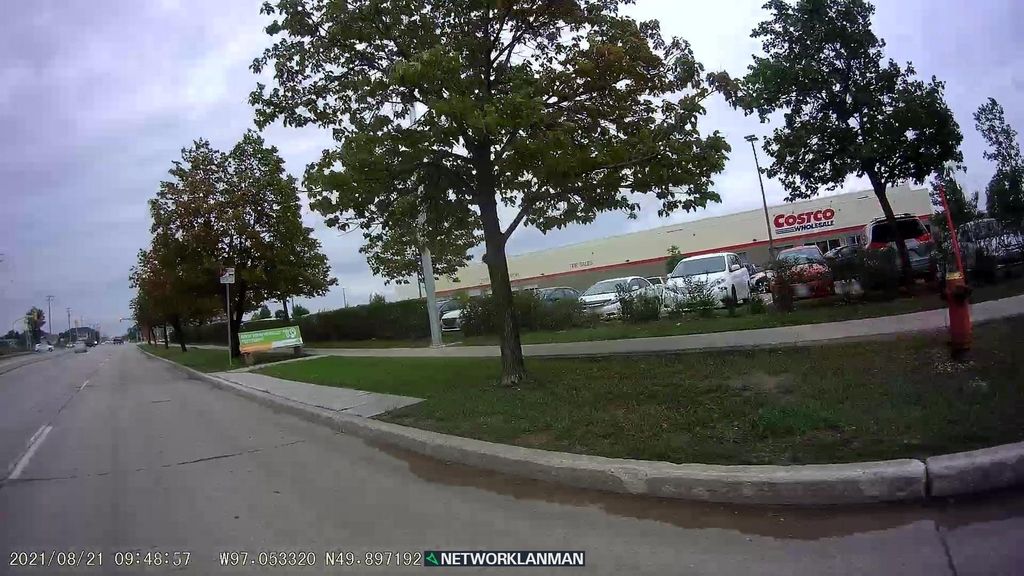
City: winnipeg